Aerial crown-view tile of a tropical tree (Barro Colorado Island, Panama), acquired 20241216:
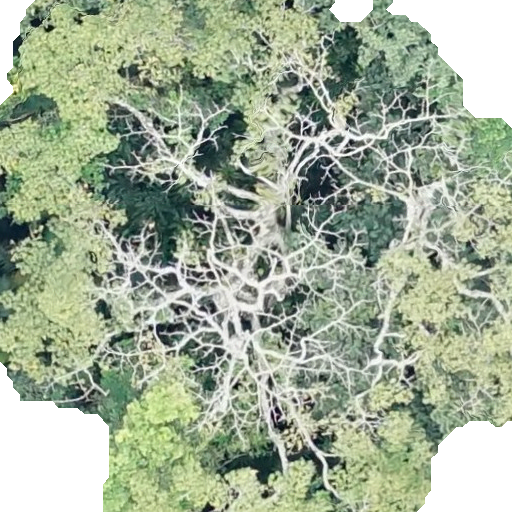
Species: Ceiba pentandra
GBIF accepted scientific name: Ceiba pentandra
Crown area: 388.734 m²